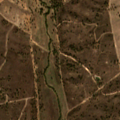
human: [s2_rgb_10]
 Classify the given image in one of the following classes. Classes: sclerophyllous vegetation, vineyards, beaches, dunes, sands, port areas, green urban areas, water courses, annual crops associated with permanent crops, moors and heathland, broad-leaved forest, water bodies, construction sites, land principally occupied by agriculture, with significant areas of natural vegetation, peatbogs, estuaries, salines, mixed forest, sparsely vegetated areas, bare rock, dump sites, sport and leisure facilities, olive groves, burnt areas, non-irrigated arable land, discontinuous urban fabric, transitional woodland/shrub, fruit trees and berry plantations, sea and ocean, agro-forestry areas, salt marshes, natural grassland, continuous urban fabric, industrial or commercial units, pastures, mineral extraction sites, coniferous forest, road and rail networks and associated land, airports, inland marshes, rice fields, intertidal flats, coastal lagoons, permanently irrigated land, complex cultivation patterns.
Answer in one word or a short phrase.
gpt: non-irrigated arable land, pastures, transitional woodland/shrub